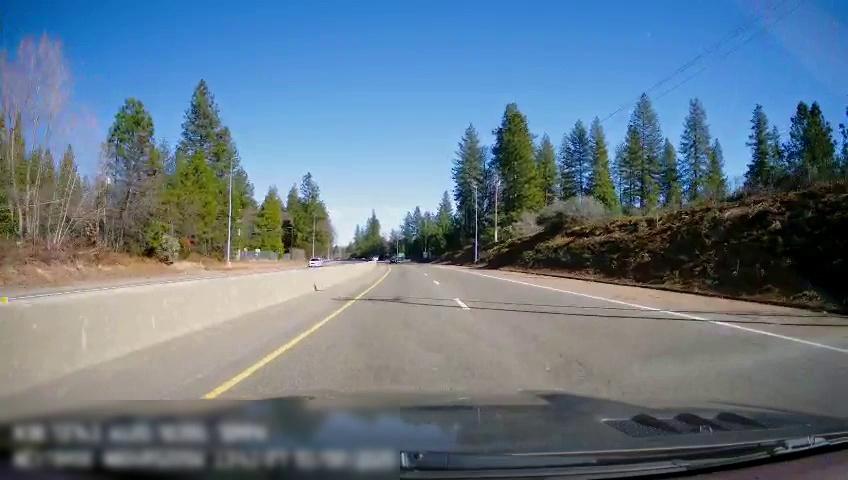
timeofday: Day
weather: Sunny
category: Drivable Space
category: Drivable Space
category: Vehicles | Car
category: Lanes | Current Lane
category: Lanes | Alternate Lane
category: Lanes | Current Lane
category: Lanes | Opposite Lane